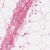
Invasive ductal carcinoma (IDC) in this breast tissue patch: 0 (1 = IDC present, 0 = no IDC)